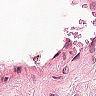
Metastatic tissue present: no